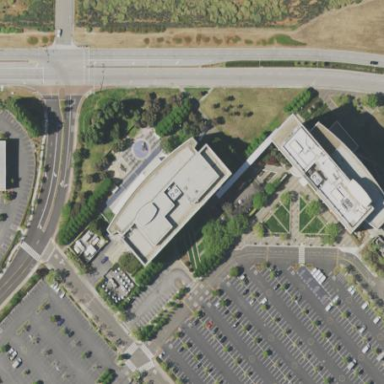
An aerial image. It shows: Office building.